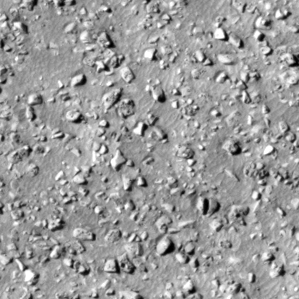
Label: non_frost